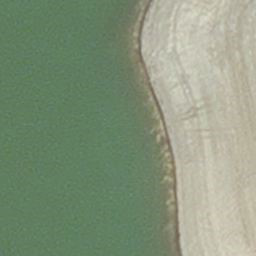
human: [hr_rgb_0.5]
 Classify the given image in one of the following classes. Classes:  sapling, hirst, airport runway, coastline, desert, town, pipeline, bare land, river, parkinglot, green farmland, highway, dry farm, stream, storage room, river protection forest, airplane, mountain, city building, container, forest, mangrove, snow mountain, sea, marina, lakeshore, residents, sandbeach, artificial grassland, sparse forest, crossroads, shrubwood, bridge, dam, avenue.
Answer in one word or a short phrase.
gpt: hirst